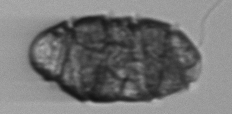
Label: Margalefidinium